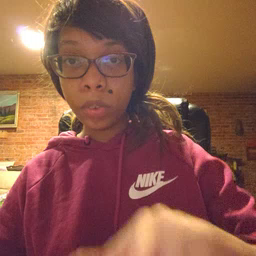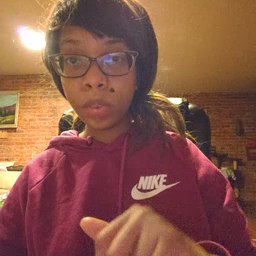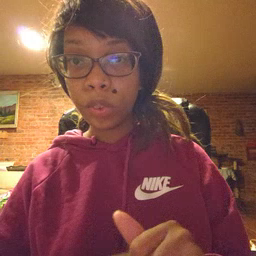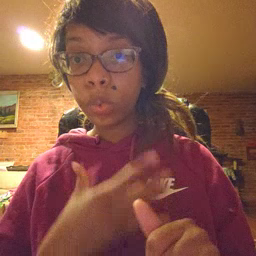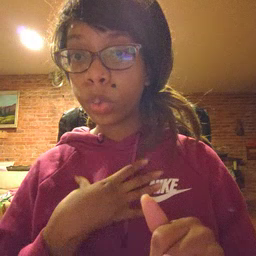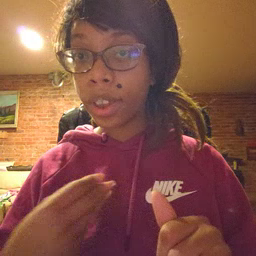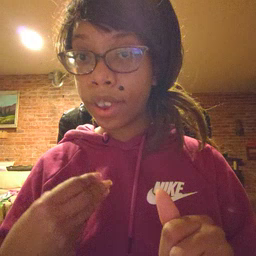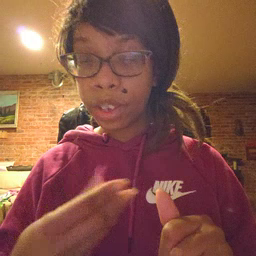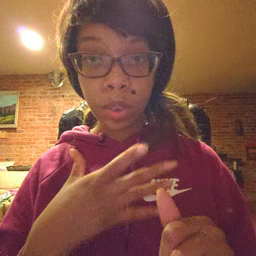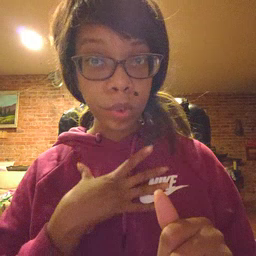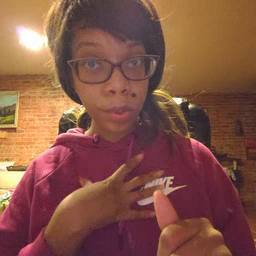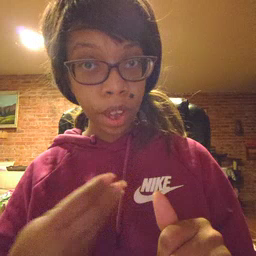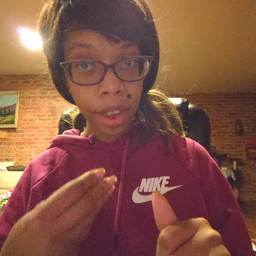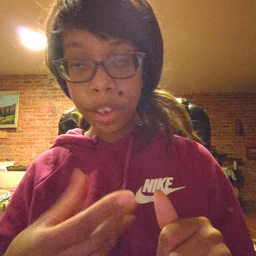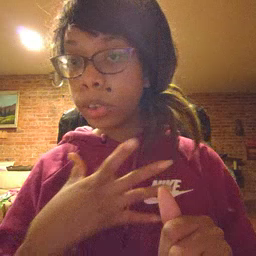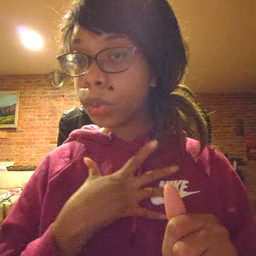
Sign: white